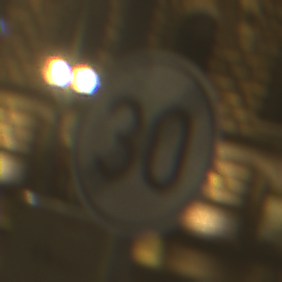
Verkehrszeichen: EndeGeschwindigkeit30
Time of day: Night
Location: Outdoor (Urban)
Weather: Overcast
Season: NotSpecified
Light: Artificial